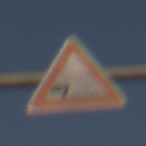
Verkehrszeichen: SplittSchotter
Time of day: SunriseSunset
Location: Outdoor (Nature)
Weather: PartlyCloudy
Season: NotSpecified
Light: Natural